Question:
I want to add expressiondark theme on WPF.
in App.xaml:
'''
<Application x:Class="ThemesSample.App"
xmlns="http://schemas.microsoft.com/winfx/2006/xaml/presentation"
xmlns:x="http://schemas.microsoft.com/winfx/2006/xaml"
StartupUri="MYWINDOW.xaml">
<Application.Resources>
<ResourceDictionary Source="ExpressionDark.xaml"/>
</Application.Resources>
</Application>
'''
in MainWindow.cs:
'''
public MainWindow()
{
ResourceDictionary skin = new ResourceDictionary();
skin.Source = new Uri(@"MYPROJECTADDR\ExpressionDark.xaml", UriKind.Absolute);
App.Current.Resources.MergedDictionaries.Add(skin);
}
'''
and added expressiondark.xaml in project. But there are errors all xmlns lines in xpressiondark.xaml.
What is wrong?
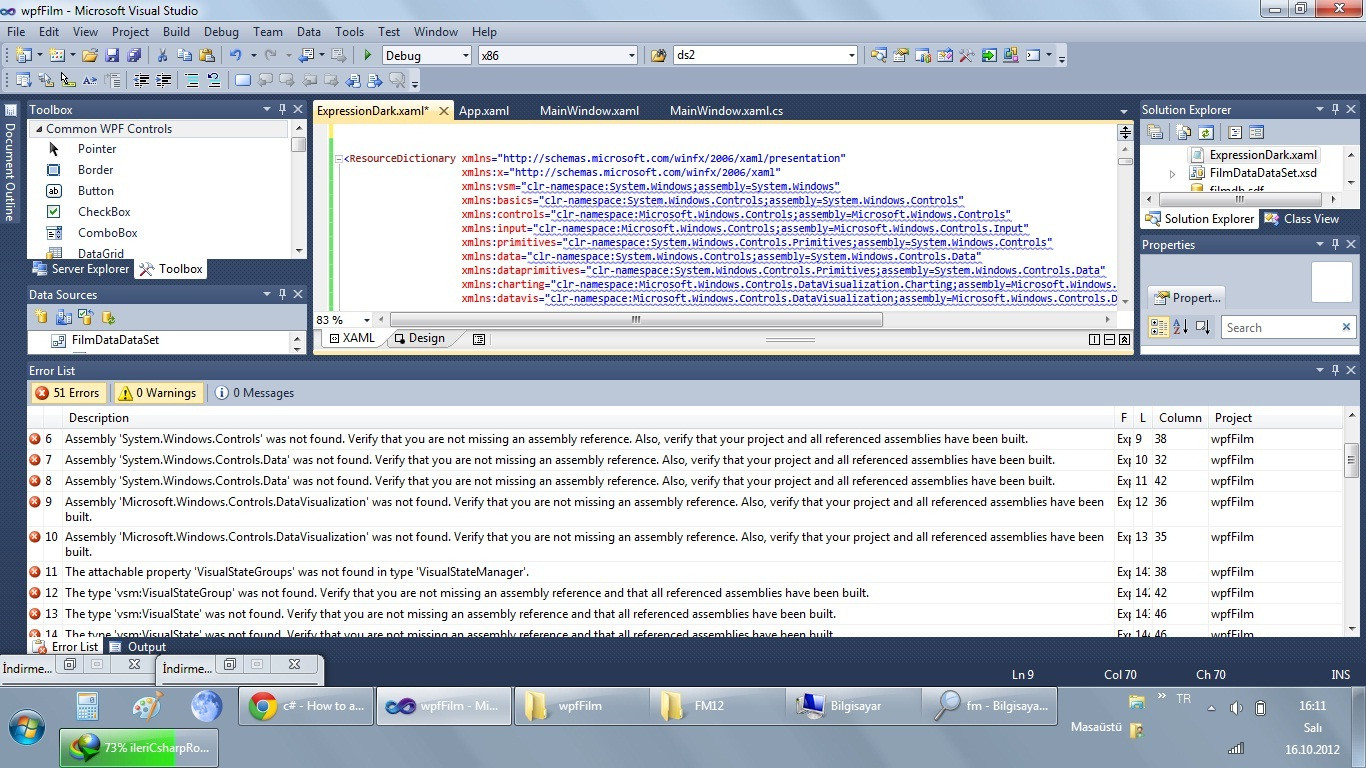
Answer: Looking at the ScreenShot of your ExpressionDark.xaml the ResourceDictionary section contains alot of xmlns tags that my version of ExpressionDark.xaml does not have, my version only includes:
'''
<ResourceDictionary
xmlns="http://schemas.microsoft.com/winfx/2006/xaml/presentation"
xmlns:x="http://schemas.microsoft.com/winfx/2006/xaml"
xmlns:mc="http://schemas.openxmlformats.org/markup-compatibility/2006"
mc:Ignorable="d"
xmlns:d="http://schemas.microsoft.com/expression/blend/2008">
'''
Where did you get your 'ExpressionDark.xaml' file?
Try with this one:
<URL>